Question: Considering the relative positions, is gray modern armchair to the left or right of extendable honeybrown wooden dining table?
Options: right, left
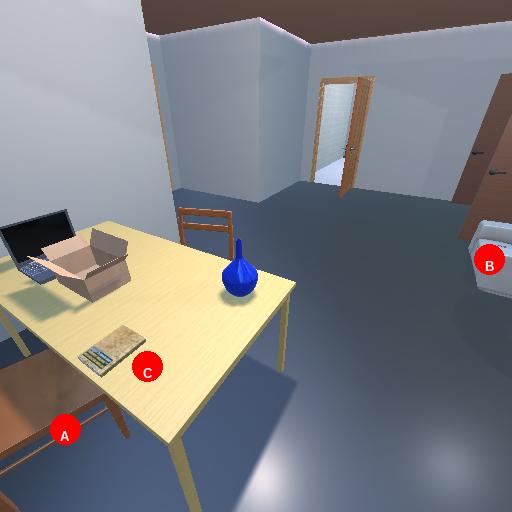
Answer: right